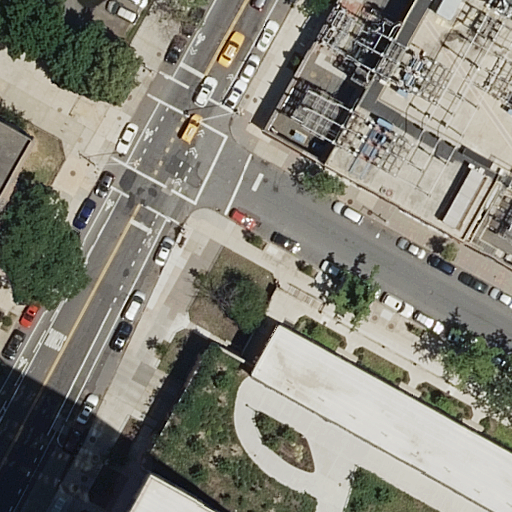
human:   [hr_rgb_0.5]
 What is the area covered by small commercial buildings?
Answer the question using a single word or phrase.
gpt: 0m2

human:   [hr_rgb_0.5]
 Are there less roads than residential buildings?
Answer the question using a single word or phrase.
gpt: no

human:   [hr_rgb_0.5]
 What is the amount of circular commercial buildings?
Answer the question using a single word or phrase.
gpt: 0

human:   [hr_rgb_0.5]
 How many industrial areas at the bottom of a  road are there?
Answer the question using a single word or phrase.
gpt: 0

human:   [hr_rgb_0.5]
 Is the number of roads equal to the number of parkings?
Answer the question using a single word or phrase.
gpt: no

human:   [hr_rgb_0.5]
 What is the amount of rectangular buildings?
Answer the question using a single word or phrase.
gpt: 5

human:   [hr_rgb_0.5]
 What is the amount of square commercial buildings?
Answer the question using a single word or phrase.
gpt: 0

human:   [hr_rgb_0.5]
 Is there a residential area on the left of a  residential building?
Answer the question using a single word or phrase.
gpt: yes

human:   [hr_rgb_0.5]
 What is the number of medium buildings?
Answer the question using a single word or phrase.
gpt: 1

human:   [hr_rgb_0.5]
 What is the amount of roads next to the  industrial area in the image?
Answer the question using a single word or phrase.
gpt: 5

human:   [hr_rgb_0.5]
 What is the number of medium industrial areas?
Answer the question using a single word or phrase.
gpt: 0

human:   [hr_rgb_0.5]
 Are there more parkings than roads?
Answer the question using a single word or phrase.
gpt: no

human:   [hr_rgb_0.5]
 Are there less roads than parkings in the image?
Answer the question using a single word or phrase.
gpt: no

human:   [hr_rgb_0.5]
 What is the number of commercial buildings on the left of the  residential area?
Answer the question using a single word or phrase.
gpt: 0

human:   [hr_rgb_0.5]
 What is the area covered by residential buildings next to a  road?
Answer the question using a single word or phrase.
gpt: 2771m2

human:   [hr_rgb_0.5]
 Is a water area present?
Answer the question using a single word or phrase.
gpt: no

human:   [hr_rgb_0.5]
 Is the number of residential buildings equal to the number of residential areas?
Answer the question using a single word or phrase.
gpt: no

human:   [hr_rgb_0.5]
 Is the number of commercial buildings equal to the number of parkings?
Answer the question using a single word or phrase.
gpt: no

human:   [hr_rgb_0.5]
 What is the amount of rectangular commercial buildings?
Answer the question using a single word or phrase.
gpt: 0

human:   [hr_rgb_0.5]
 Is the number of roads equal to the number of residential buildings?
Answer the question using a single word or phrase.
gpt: yes

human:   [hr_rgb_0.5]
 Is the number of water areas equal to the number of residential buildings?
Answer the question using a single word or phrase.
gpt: no

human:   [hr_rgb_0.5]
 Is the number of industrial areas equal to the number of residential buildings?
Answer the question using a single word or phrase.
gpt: no

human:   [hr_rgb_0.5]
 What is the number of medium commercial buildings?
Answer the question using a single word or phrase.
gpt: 0

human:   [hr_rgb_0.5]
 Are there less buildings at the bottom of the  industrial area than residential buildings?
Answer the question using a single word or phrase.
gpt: no

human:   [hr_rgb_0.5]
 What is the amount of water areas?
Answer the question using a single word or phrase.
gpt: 0

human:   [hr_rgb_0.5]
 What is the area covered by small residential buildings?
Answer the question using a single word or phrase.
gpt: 99m2

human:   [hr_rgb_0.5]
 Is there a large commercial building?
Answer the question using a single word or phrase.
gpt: no

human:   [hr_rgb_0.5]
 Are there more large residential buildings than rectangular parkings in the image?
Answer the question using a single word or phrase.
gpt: yes

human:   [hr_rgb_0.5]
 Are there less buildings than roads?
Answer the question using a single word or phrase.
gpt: no

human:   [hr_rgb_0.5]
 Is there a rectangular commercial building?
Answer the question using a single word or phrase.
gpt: no

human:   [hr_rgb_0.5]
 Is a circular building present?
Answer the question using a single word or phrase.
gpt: no

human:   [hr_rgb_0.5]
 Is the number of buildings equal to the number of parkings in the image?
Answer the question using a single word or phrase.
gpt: no

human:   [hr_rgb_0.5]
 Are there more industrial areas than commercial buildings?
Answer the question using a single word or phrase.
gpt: yes

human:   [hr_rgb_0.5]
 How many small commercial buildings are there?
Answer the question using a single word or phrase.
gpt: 0

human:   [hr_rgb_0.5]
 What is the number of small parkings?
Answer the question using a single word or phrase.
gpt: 0

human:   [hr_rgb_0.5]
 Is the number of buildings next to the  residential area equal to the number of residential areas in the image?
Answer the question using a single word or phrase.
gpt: no